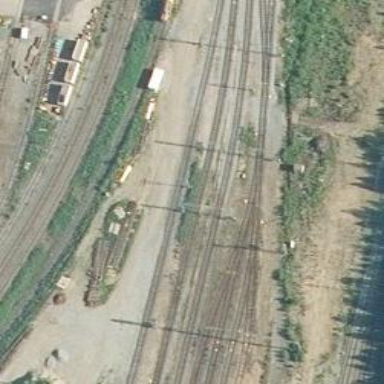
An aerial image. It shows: Railway signal.